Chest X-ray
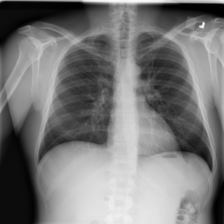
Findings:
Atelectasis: negative
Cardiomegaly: negative
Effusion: negative
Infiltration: negative
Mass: negative
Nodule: negative
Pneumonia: negative
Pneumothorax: negative
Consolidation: negative
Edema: negative
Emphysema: negative
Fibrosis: negative
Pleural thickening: negative
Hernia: negative